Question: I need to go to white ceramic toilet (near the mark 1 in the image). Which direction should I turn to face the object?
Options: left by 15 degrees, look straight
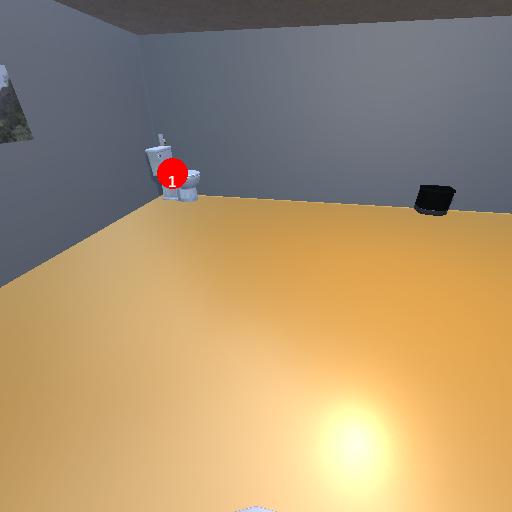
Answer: left by 15 degrees